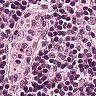
Metastatic tissue present: no